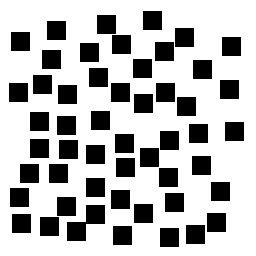
Squares: 52
Triangles: 0
Stars: 0
Total shapes: 52